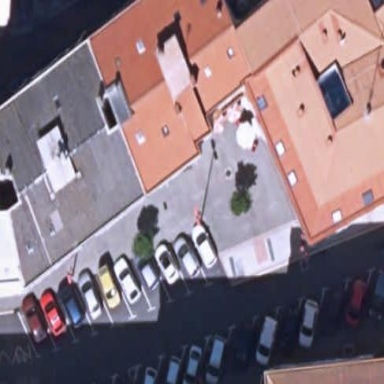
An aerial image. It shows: Image showing building with apartments.